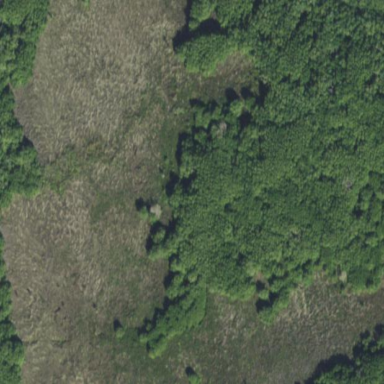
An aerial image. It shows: Marshy wetland area.